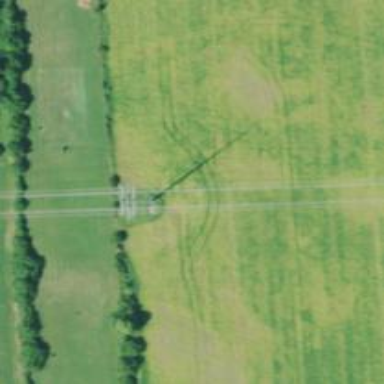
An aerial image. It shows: Power tower.